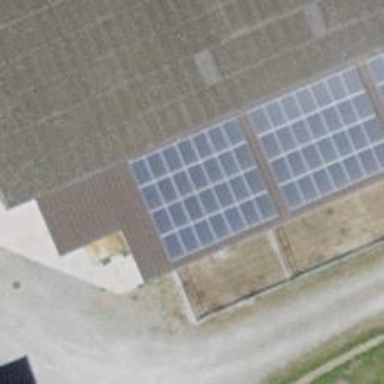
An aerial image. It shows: Solar power generator utilizing photovoltaic technology with solar photovoltaic panels.